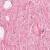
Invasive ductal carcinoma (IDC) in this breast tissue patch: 0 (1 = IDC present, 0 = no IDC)